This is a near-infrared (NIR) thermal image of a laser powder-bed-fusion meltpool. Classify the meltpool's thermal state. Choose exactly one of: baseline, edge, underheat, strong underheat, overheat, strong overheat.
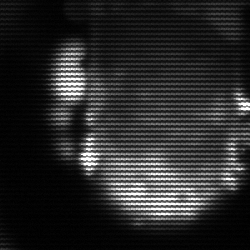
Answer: baseline